The plot shows how the frequency content of a bearing vibration signal evolves over time (STFT spectrogram). What is the most likely bearing condition (normal, inner_race, outer_race, ball)?
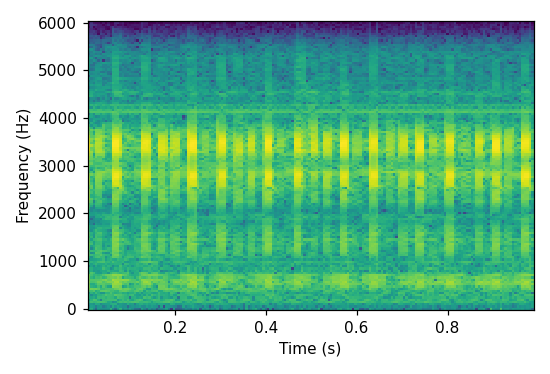
Answer: outer_race